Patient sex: M
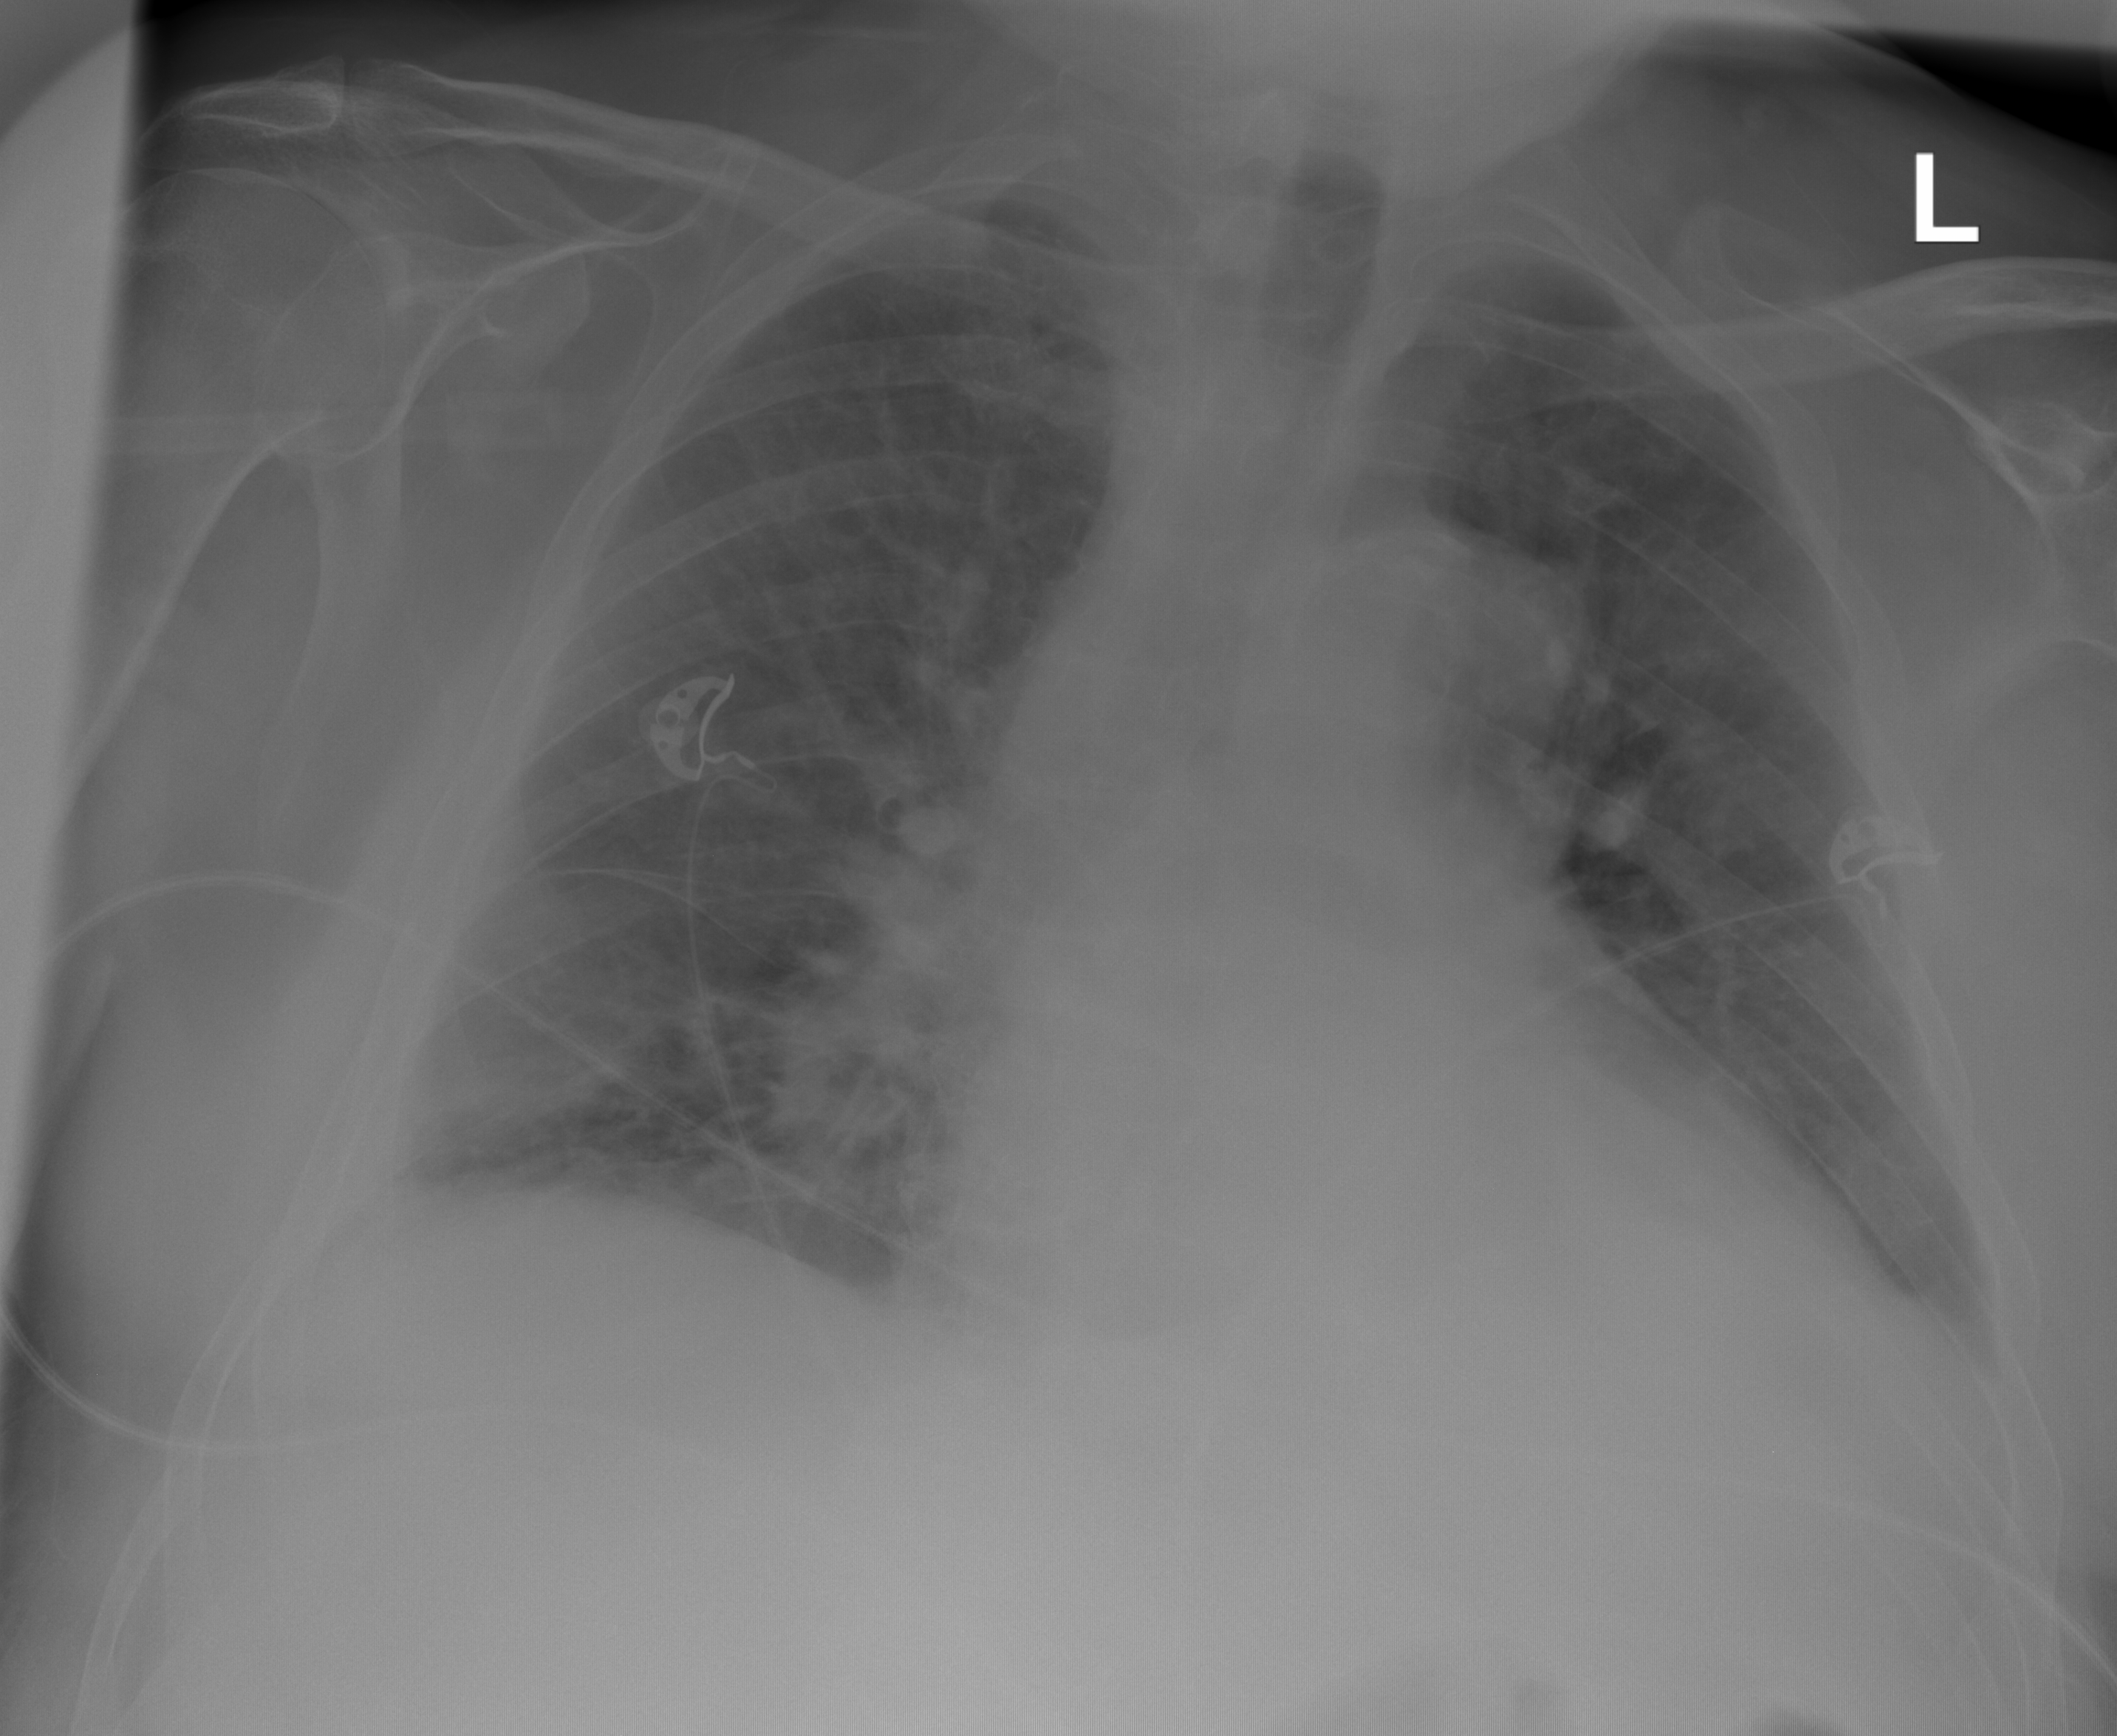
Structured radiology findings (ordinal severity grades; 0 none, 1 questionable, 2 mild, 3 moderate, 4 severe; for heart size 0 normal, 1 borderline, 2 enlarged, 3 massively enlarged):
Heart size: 2
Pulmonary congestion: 2
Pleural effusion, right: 0
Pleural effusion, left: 0
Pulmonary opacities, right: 1
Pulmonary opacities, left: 0
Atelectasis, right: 2
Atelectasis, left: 2